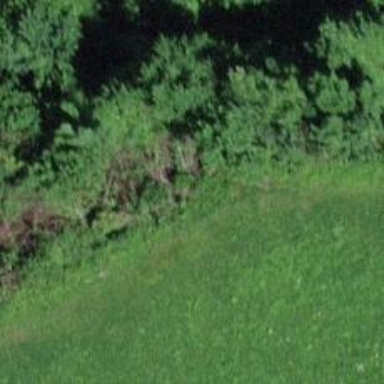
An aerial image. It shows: Hedge acting as barrier.